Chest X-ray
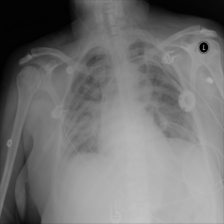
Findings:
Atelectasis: negative
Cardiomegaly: negative
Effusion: negative
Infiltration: negative
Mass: negative
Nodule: negative
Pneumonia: negative
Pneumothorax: negative
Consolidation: negative
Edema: negative
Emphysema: negative
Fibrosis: negative
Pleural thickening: negative
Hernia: negative